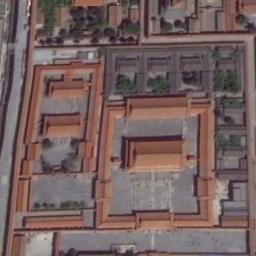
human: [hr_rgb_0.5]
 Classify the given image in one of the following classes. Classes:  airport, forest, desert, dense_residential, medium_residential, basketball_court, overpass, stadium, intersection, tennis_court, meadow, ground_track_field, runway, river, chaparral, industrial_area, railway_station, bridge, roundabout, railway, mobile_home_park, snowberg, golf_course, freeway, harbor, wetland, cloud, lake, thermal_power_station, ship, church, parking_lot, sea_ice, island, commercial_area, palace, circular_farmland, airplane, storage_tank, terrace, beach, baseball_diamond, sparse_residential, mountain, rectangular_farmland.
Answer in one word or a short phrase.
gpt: palace